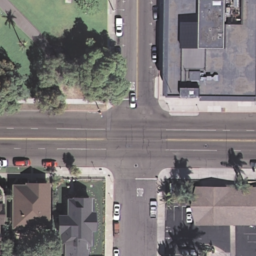
Label: intersection